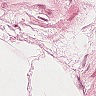
Metastatic tissue present: no